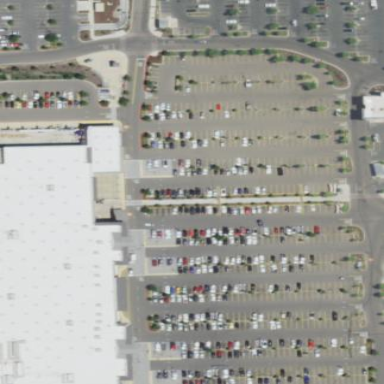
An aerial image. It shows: Retail area.